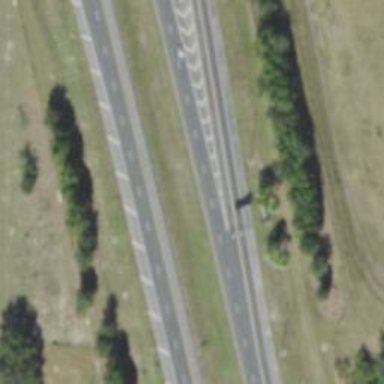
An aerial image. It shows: Asphalt motorway.